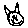
Label: cat